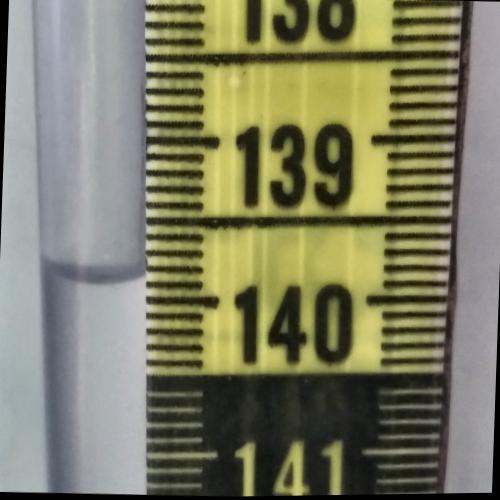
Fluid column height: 139.9 cm